Question: I have two different module in my app, and these modules have their own properties as usual.
So I want to register these two module into my another parent module, but these registration should take into consideration of my enviroment variable (which is created at my app run phase).
### Example of my dependency injection

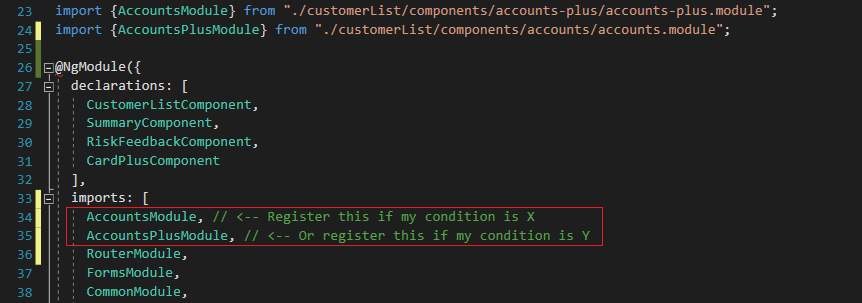
Answer: Thanks for your answer.
Actually the problem is, I don't know I can read my enviroment variable. I'm initializing my here in app.module.browser.ts,
'''
@NgModule({
bootstrap: [AppComponent],
imports: [
BrowserModule,
AppModuleShared,
AppAuthModule
],
declarations: [],
providers: [
{ provide: 'BASE_URL', useFactory: getBaseUrl },
{
provide: APP_INITIALIZER, // <-- HERE
useFactory: configurationServiceFactory,
deps: [ConfigurationService],
multi: true
},
{
provide: HTTP_INTERCEPTORS,
useClass: TokenInterceptor, //AuthInterceptor,
multi: true
}
ConfigurationService,
ErrorLogService
]
'''
After this initialization, I'm having some constant variables. I want to read my enviroment variable. So I can put this into as you said here.
'''
let module: any = condition ? AccountsModule : AccountsPlusModule;
'''